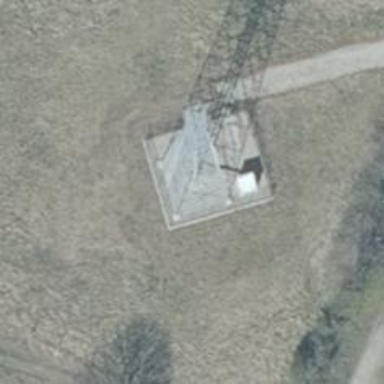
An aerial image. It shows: Communication tower.